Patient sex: M
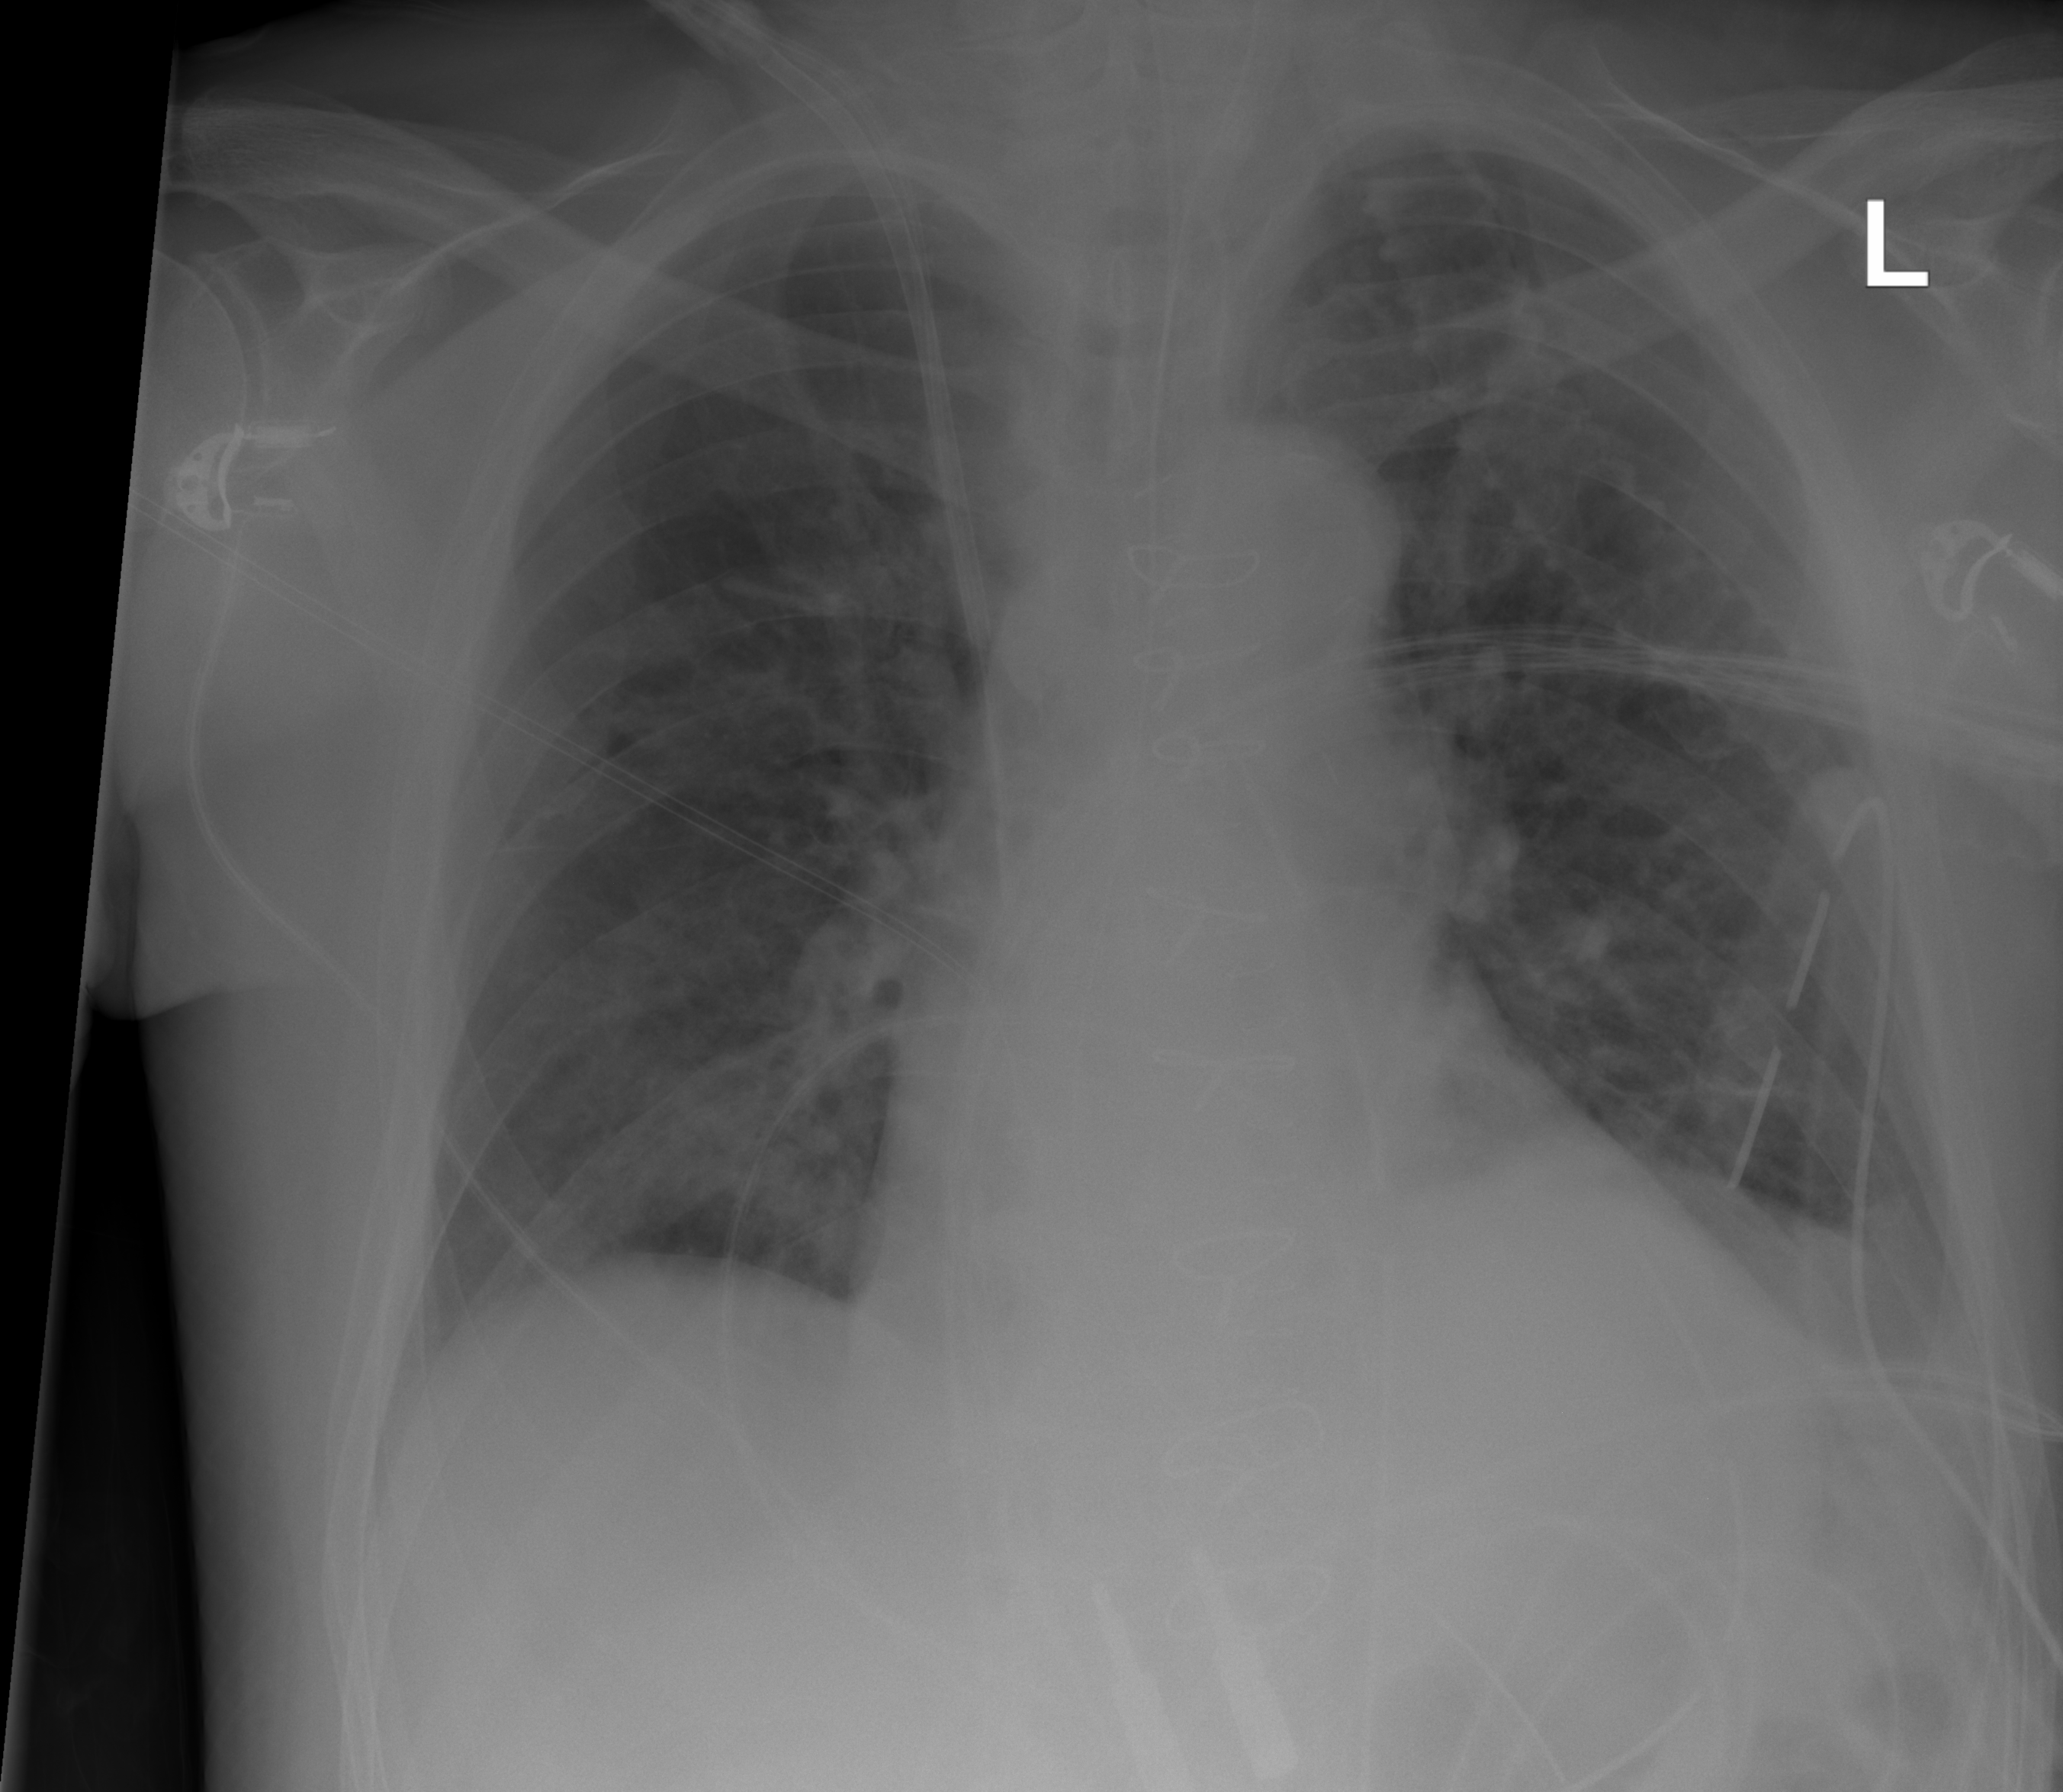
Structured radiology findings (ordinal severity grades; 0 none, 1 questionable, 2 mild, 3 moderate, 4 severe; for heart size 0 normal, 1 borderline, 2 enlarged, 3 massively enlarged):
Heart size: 0
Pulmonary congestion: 2
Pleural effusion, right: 0
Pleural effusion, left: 1
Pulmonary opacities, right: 0
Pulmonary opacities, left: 0
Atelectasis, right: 1
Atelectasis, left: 1